Field crop: tomato
Growth stage: 1
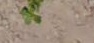
Species: portulaca